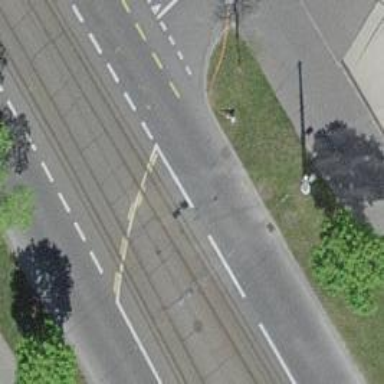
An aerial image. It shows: Tram crossing on the railway.